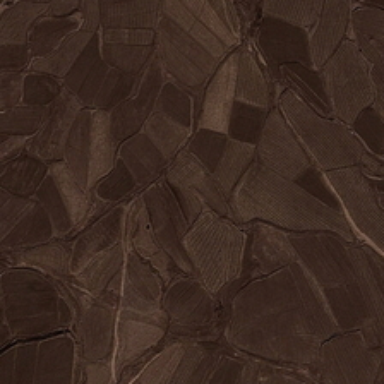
The little farm consists of grass and crops .